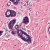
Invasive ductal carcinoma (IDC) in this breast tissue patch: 0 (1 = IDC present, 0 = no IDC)